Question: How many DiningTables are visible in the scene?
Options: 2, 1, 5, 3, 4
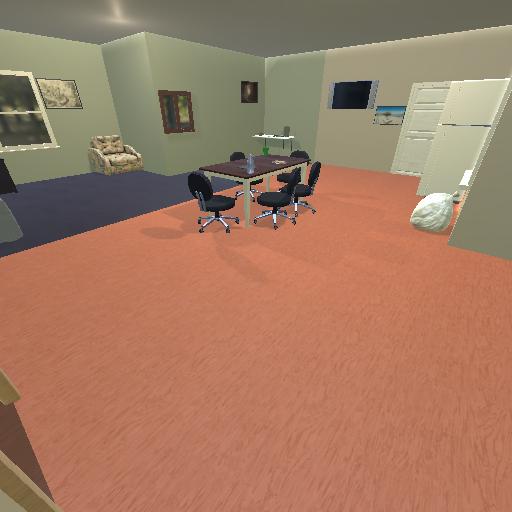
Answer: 2